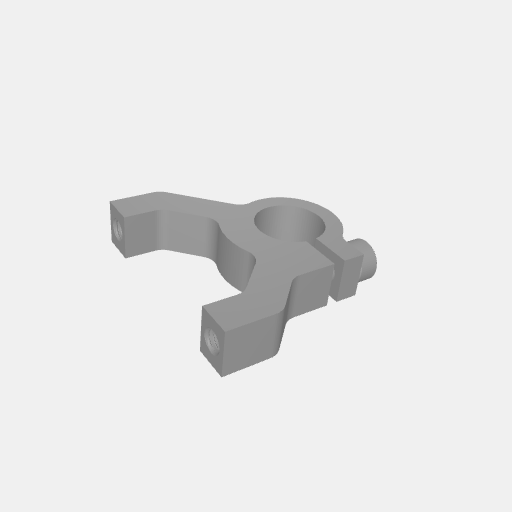
Part: Side1Post2ClampingMount12ID